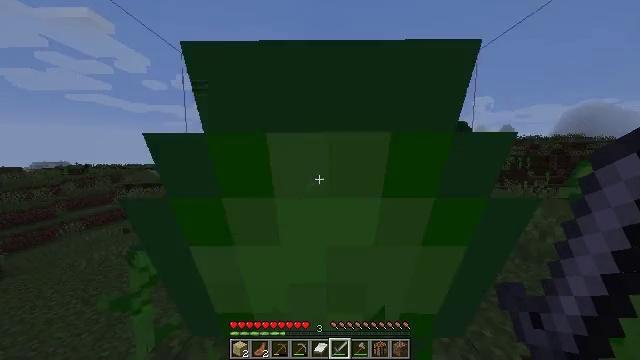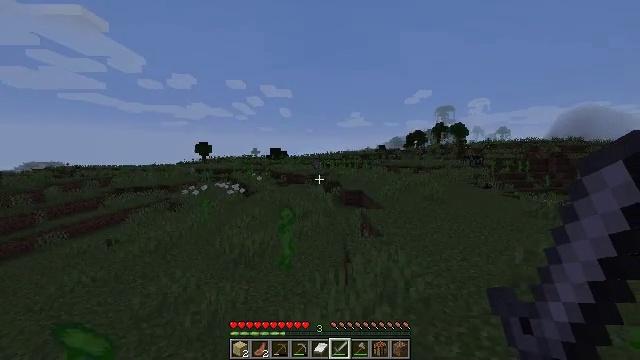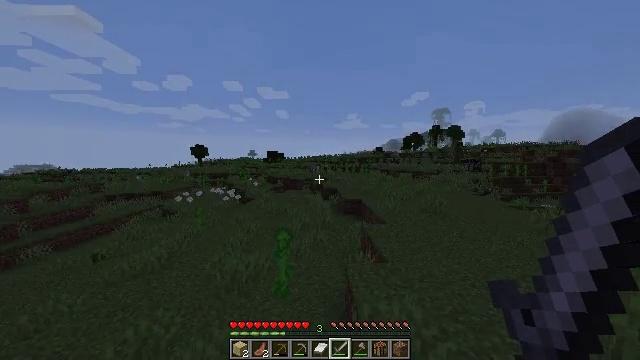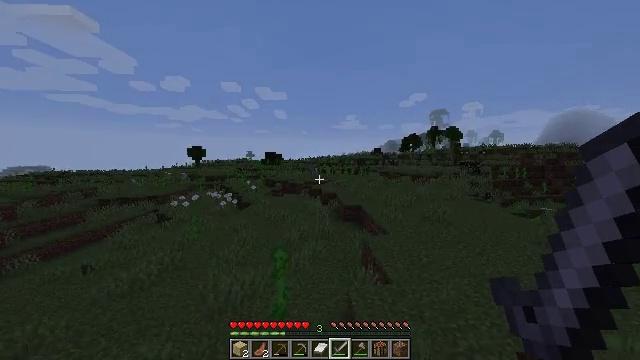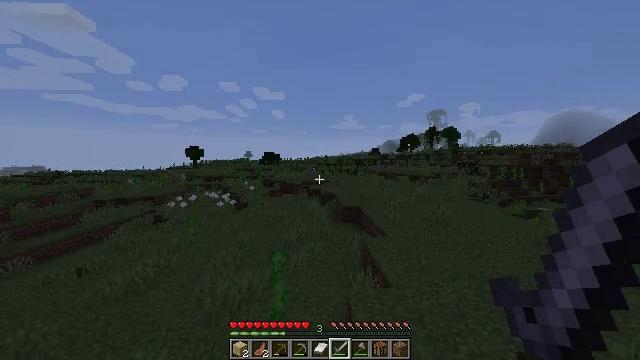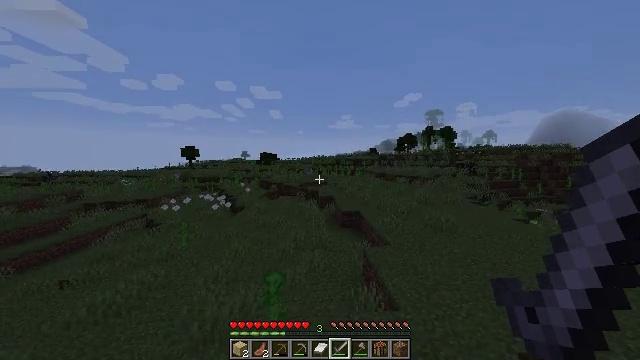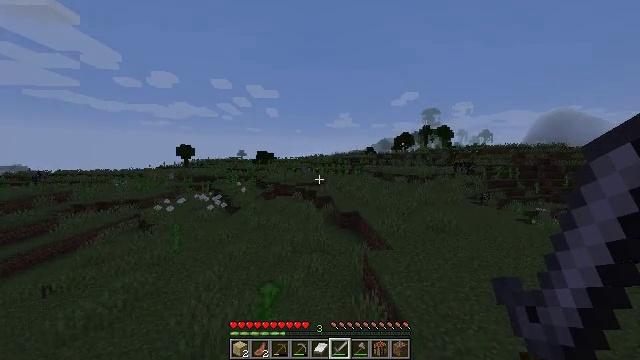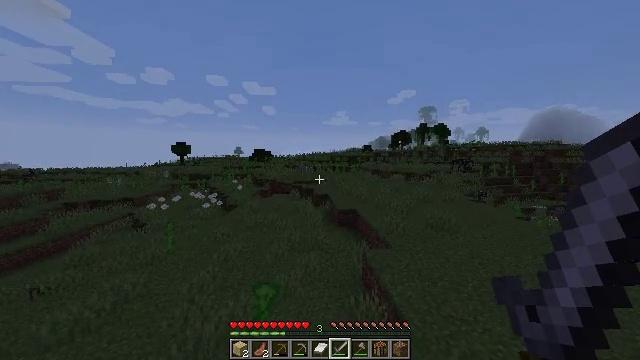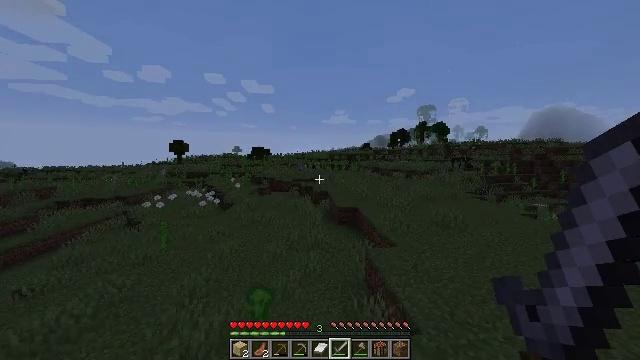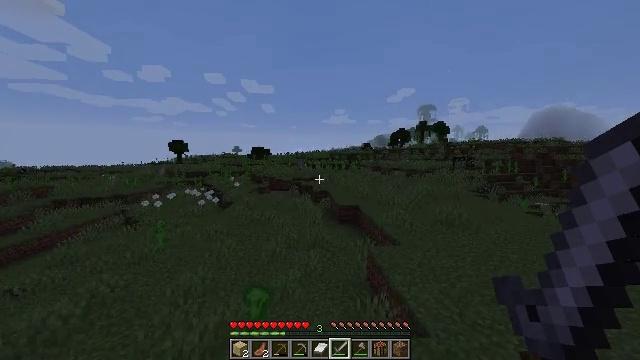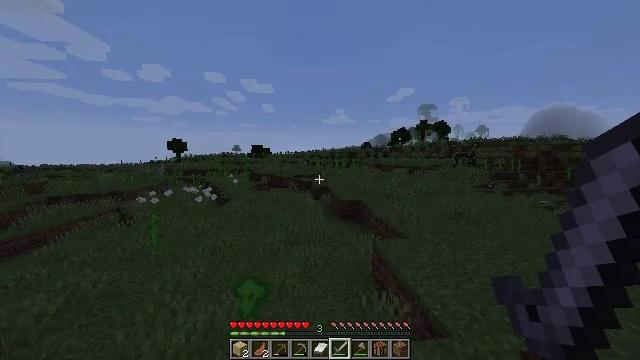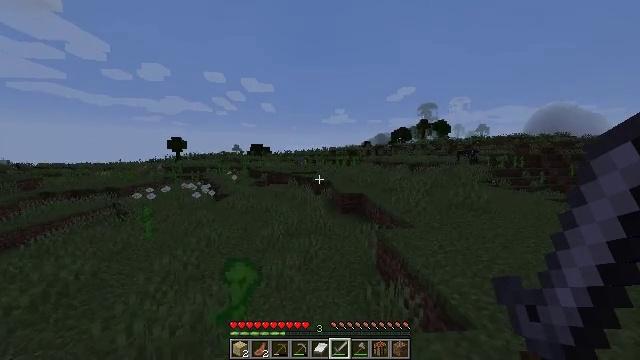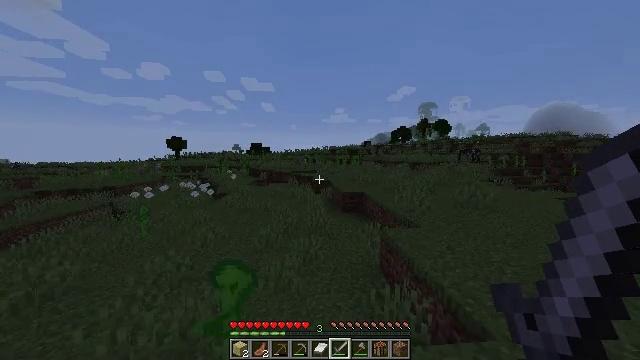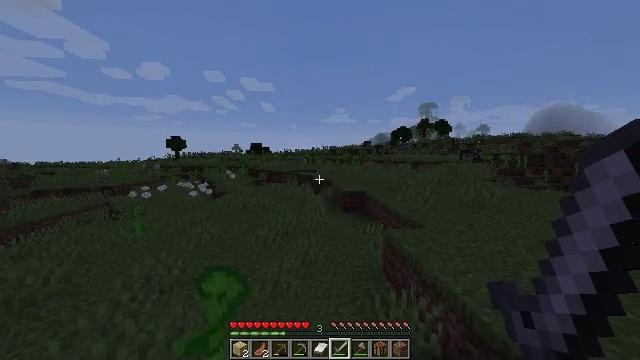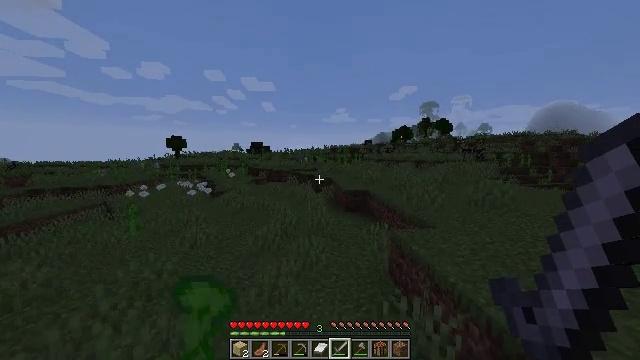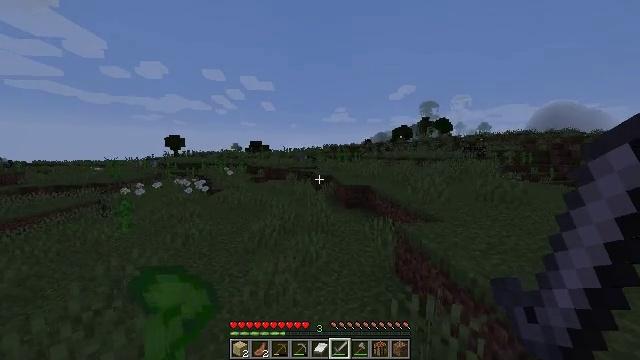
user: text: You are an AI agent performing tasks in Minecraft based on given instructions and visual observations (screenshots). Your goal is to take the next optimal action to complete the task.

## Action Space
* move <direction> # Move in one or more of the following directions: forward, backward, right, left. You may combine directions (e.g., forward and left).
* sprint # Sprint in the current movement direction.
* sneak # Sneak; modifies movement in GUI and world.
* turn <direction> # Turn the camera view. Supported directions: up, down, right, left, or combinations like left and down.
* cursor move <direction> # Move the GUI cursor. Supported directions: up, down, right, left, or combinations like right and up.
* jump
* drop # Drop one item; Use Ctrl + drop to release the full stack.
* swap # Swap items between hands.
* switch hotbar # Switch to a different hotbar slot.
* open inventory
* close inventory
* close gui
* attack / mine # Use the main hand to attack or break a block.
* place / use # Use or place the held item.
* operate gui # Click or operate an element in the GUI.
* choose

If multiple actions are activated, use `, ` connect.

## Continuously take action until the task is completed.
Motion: motion action
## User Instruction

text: Attack the sunflower to harvest it.
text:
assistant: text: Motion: move forward, sprint, jump
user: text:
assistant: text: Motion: move forward, sprint, jump
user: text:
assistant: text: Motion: move forward, sprint, jump
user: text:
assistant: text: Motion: move forward, sprint, jump
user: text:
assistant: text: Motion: move forward, sprint, jump
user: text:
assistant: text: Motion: move forward, sprint, jump
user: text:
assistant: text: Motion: move forward, sprint, jump
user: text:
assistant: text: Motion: move forward, sprint
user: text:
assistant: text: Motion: move forward, sprint
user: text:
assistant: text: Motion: move forward, sprint
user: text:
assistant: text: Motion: move forward, sprint
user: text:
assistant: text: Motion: move forward, sprint
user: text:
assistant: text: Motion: move forward, sprint
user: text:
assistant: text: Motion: move forward, sprint
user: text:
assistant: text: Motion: move forward, sprint
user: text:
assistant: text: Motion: move forward, sprint
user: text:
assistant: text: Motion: move forward, sprint, turn left
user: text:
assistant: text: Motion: move forward, sprint
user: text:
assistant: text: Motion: move forward, sprint
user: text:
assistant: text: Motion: move forward, sprint
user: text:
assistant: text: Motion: move forward, sprint
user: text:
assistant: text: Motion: move forward, sprint, turn down
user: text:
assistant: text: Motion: move forward, sprint, turn down
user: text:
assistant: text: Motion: move forward, sprint, turn left and down
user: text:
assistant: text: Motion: move forward, sprint, turn left and down
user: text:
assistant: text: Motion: move forward, sprint, turn left and down
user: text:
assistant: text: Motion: move forward, sprint, turn left and down
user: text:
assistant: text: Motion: move forward, sprint, turn left and down
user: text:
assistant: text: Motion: turn left and down
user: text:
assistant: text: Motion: turn left